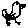
Label: bird